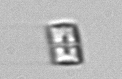
Label: Bacillariophyceae_morphotype1